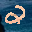
Label: 2